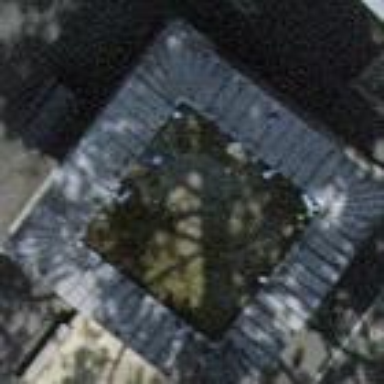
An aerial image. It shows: View of roof of building.